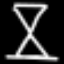
Label: hourglass